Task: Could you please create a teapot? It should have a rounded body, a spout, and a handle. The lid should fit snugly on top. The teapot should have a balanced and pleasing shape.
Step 207:
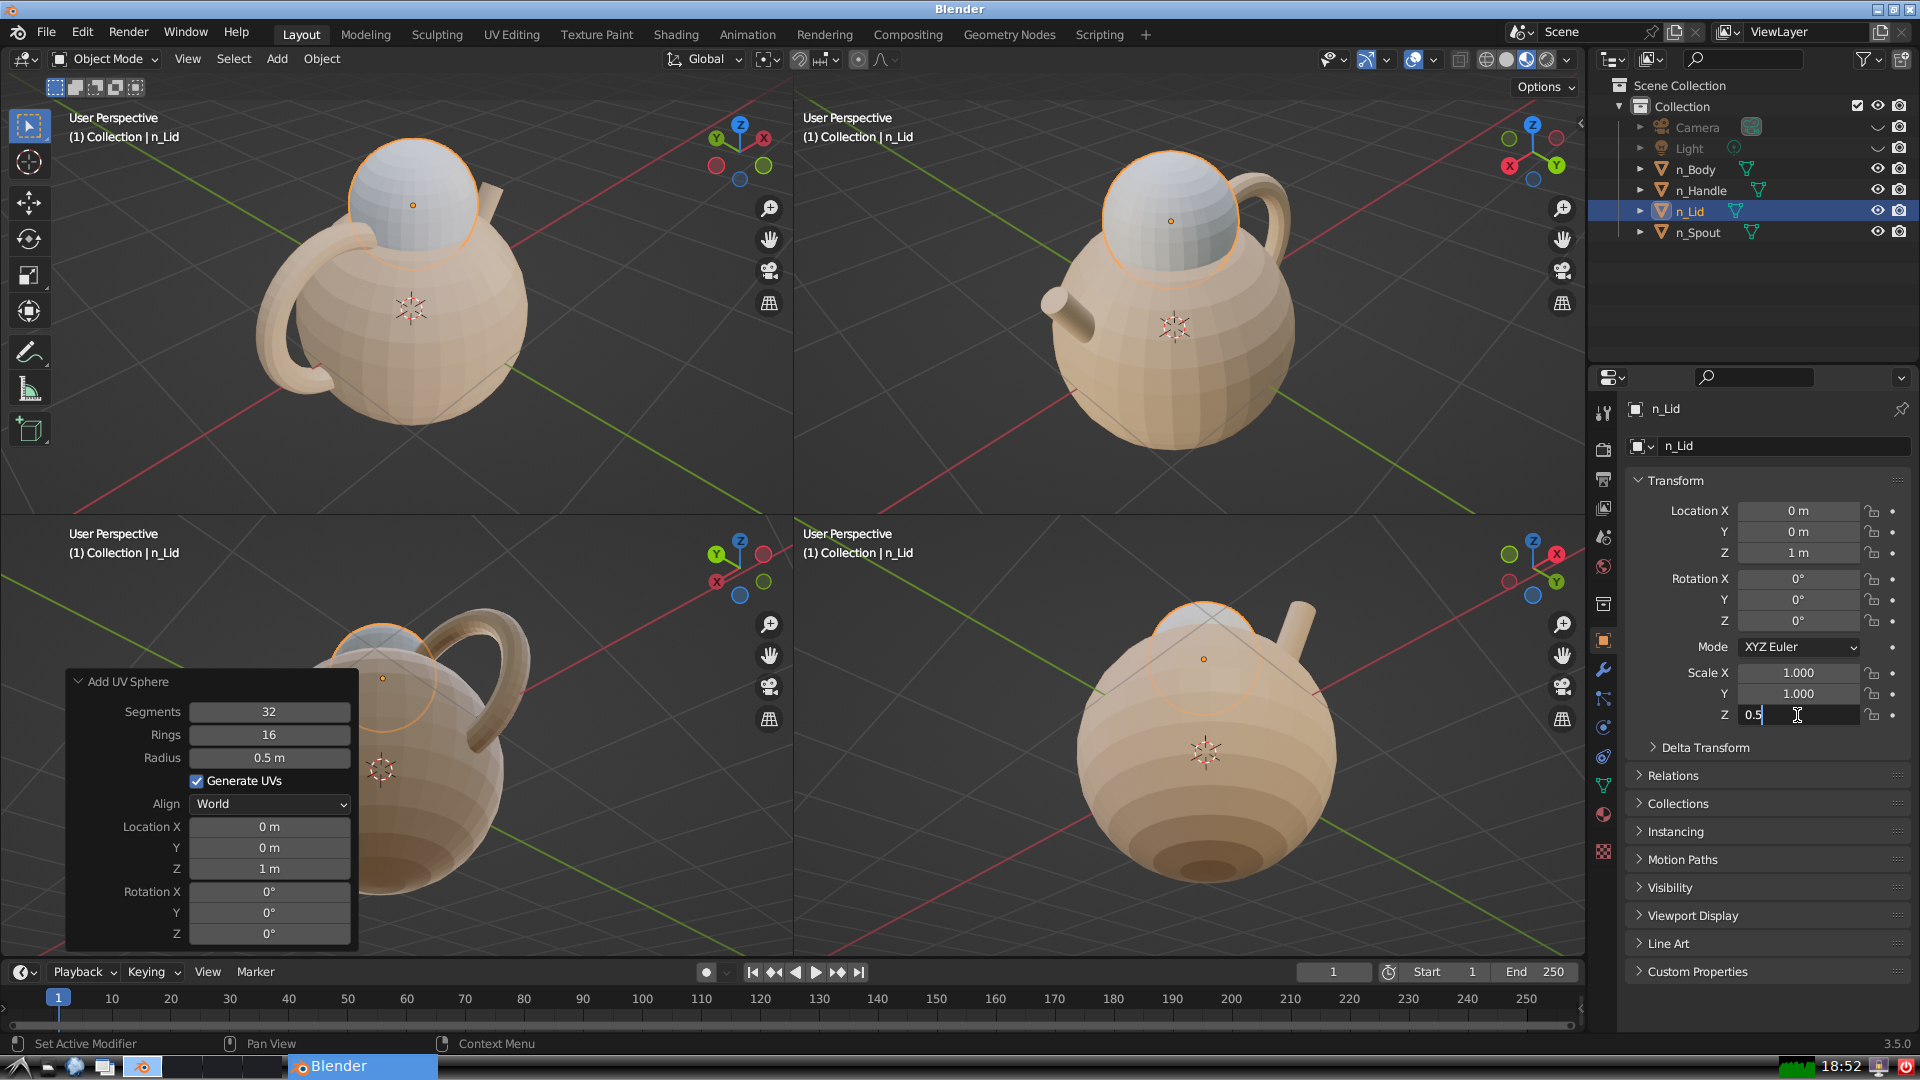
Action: {"key_press": ['Return']}